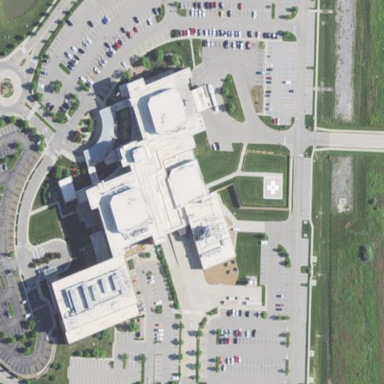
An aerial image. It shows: Hospital providing healthcare services.